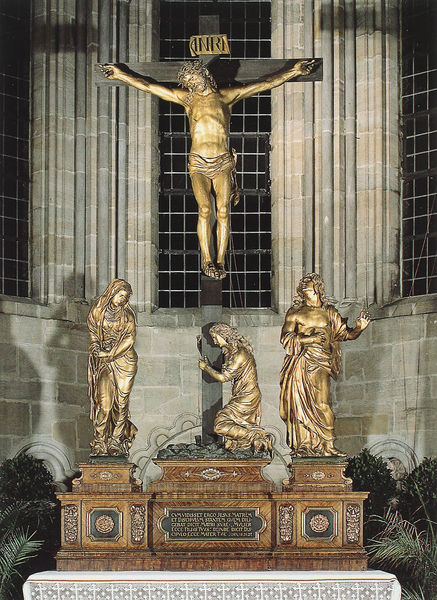
Titel: Kreuzigungsgruppe
Künstler: Justus Glesker
Standort: Bamberg, Dom (EU - D - B)
Schlagwörter: mann, frauen, fenster, stein, kirche, gold, statue, relief, gewalt, krieg, halbnackt, krank, glaube, kreuz, altar, jesus, verfolgung, kruzifix, maria, gekreuzigt, maria magdalena, schrein, inri, heiligen, verhütung, nichtwahr